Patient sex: F
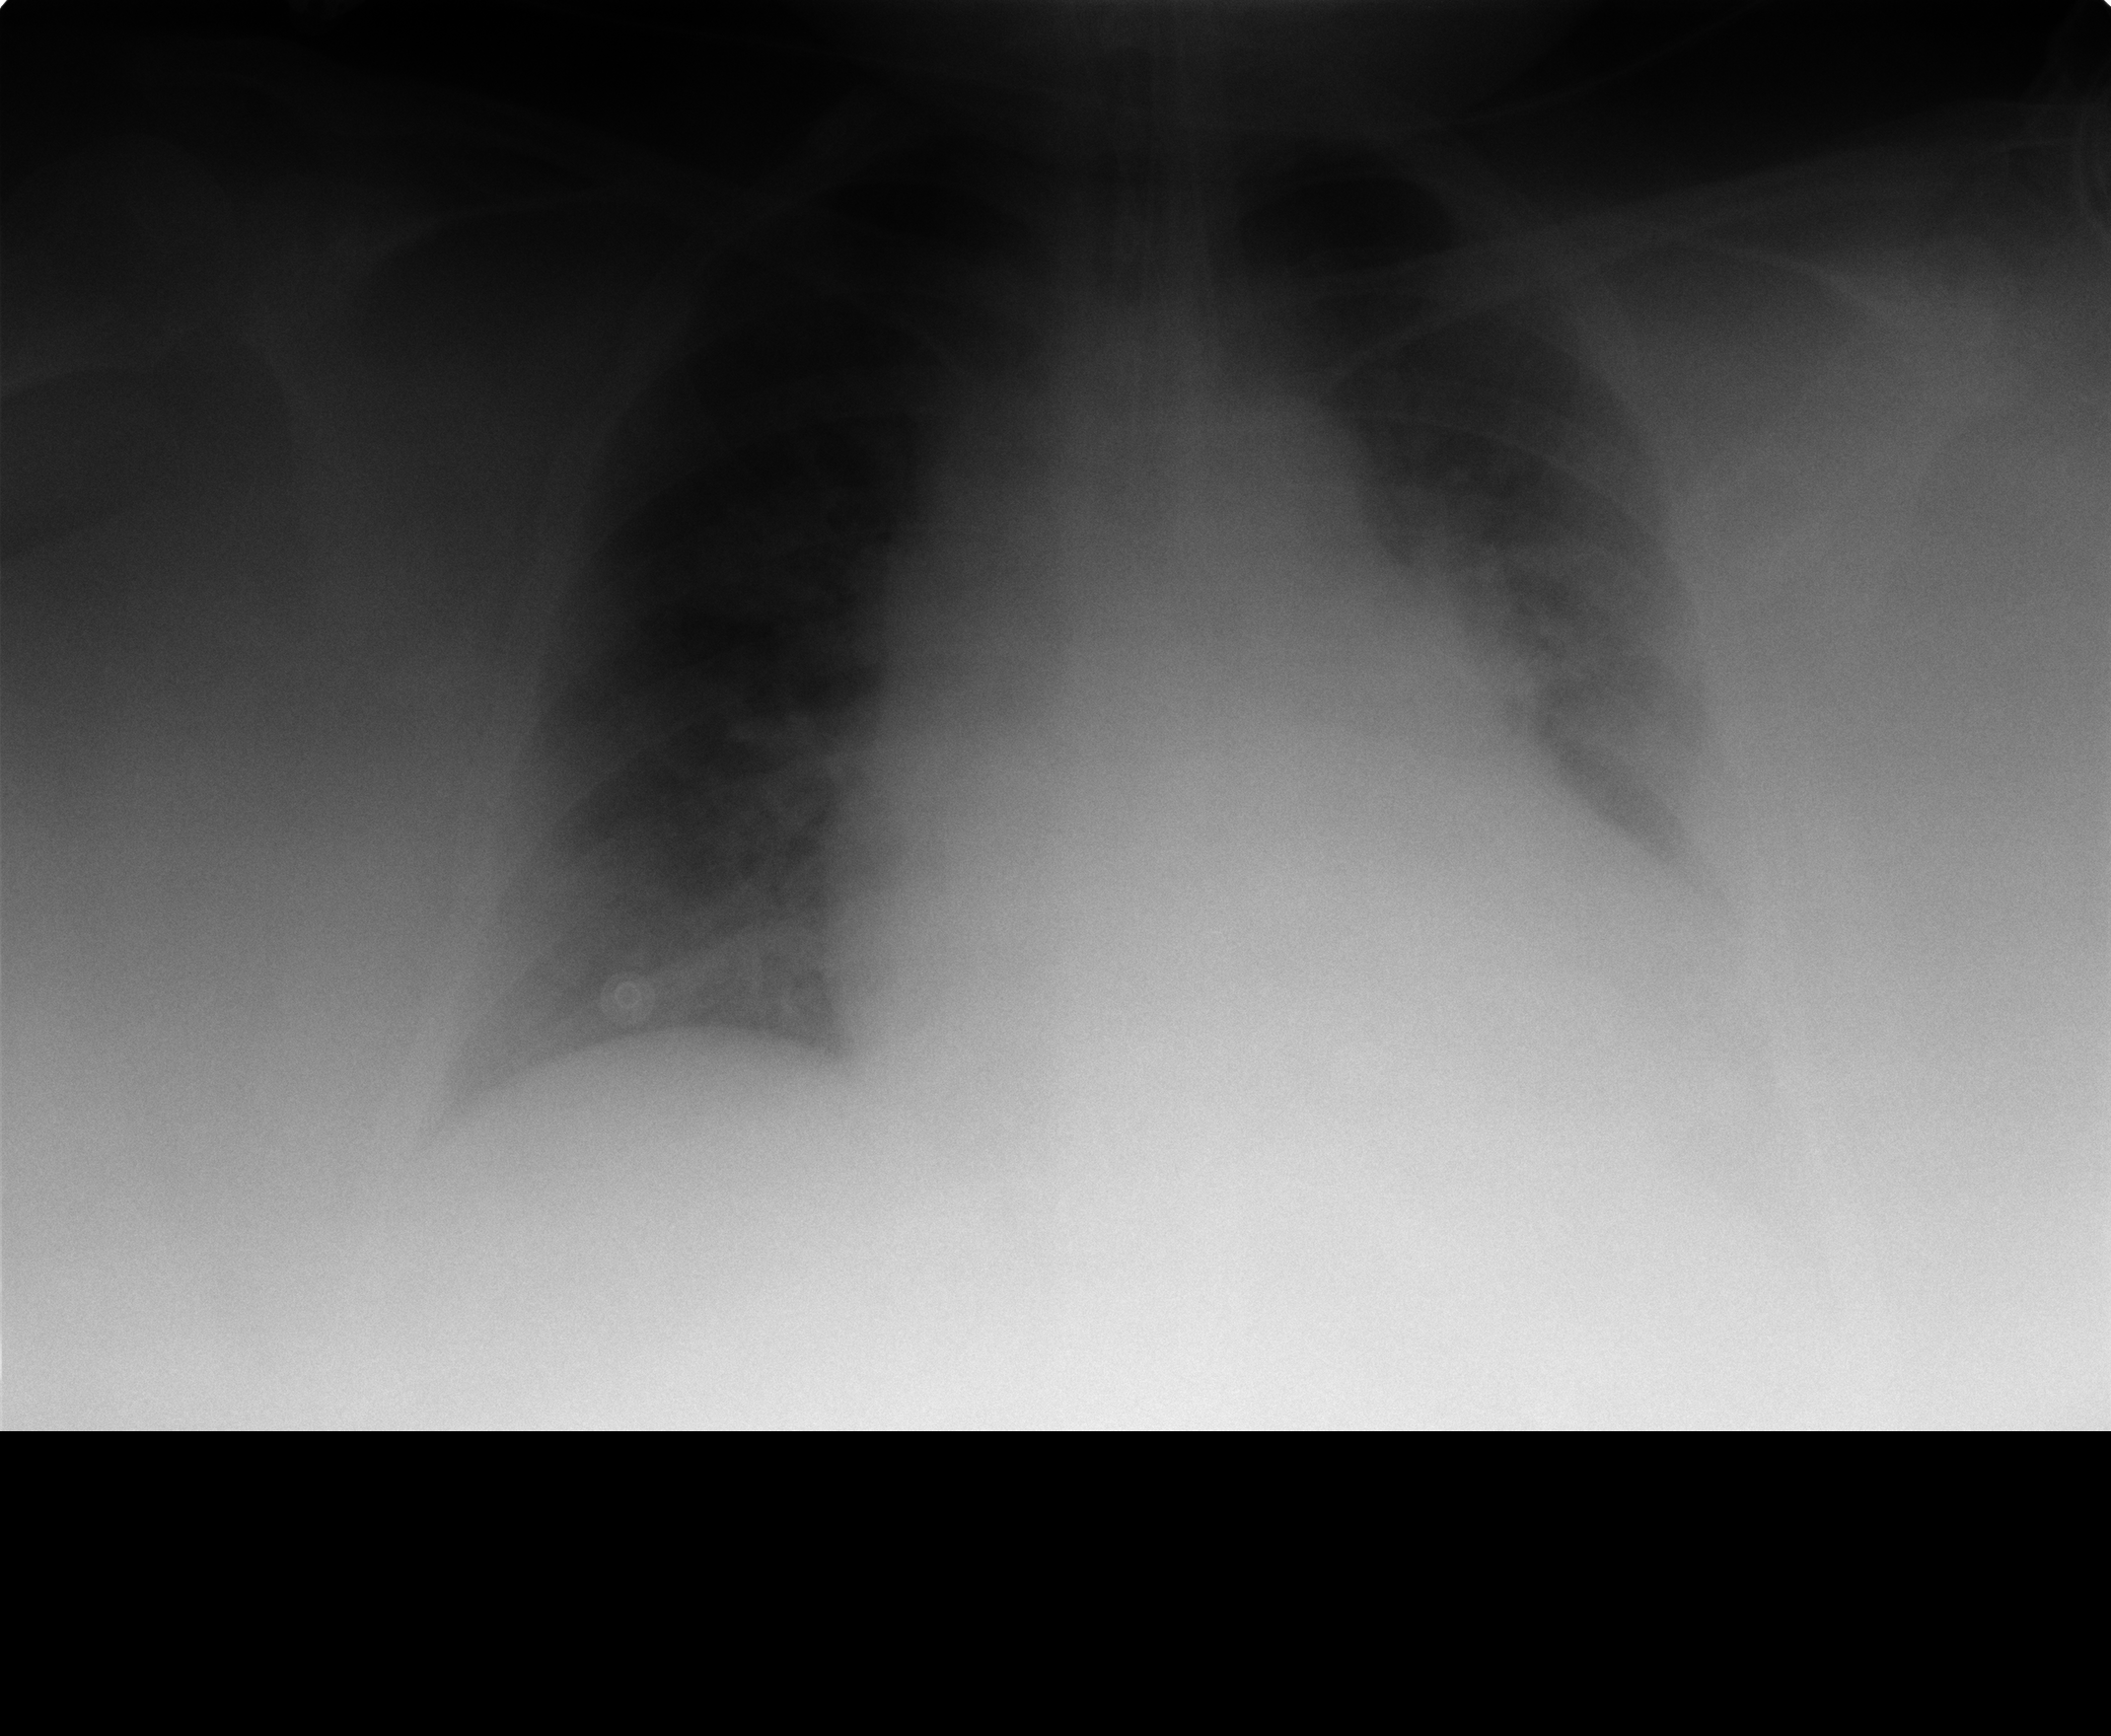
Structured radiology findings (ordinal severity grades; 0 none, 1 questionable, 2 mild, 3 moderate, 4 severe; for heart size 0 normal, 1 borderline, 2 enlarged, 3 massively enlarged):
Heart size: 2
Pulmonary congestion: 2
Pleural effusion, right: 0
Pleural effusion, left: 0
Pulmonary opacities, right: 0
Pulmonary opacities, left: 0
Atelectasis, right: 0
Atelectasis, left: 0